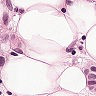
Metastatic tissue present: yes